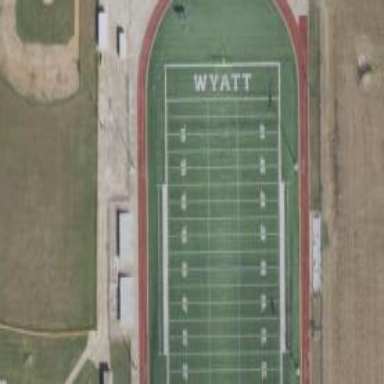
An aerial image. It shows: American football pitch with artificial turf surface for leisure land.